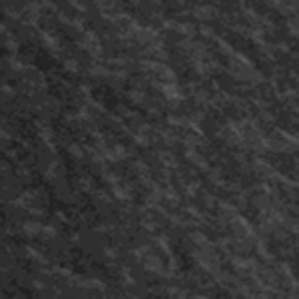
Label: frost